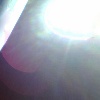
Label: sunburn